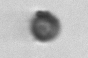
Label: bead